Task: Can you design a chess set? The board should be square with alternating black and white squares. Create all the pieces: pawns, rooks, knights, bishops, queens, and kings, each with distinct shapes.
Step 543:
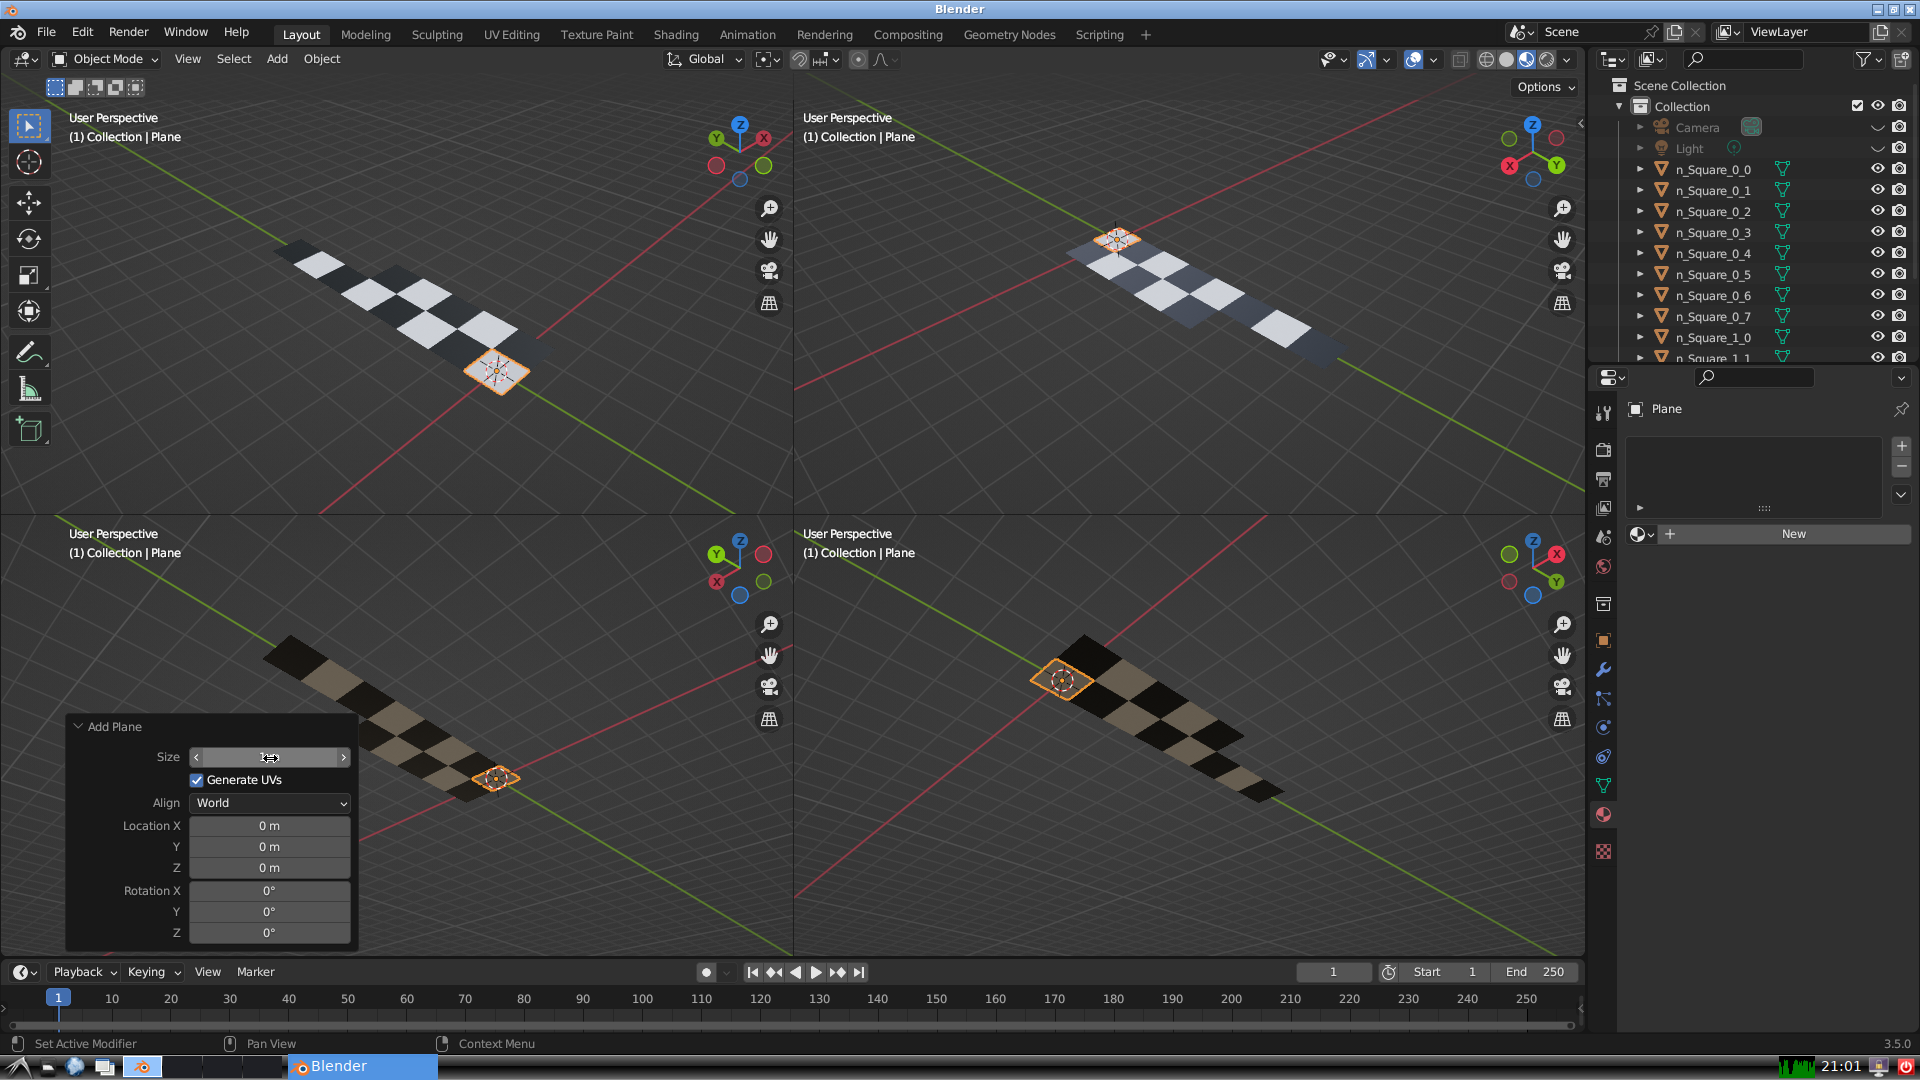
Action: {"mouse_move": [960, 540]}